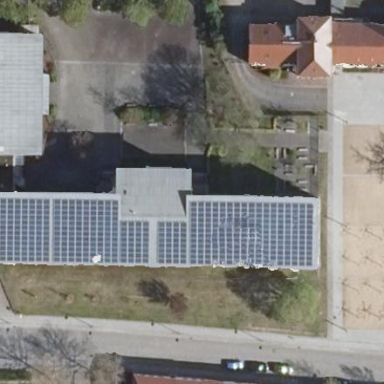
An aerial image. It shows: School building.